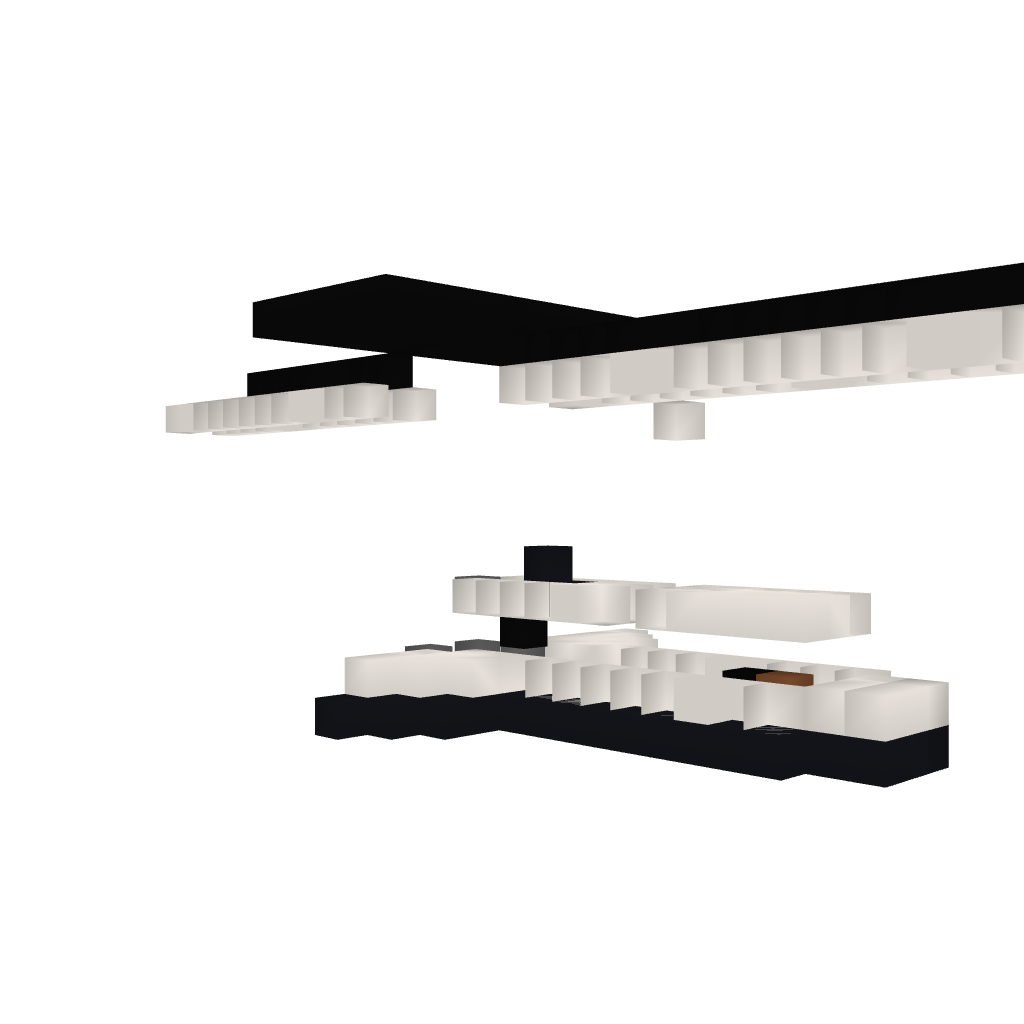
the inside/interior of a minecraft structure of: space lab